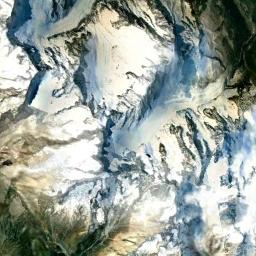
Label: snowberg